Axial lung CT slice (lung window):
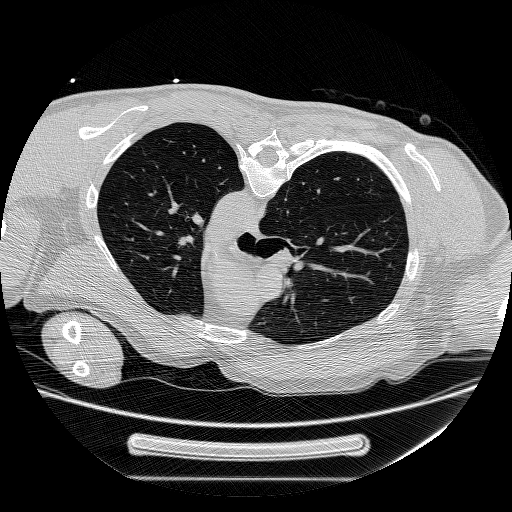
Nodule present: no